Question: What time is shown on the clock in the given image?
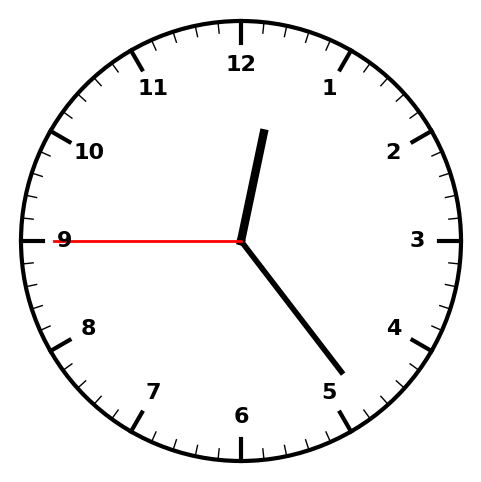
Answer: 12:23:45